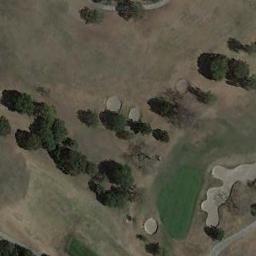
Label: golf_course